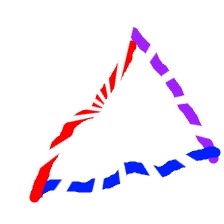
Shape: triangle